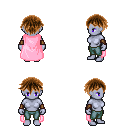
a pixel art fantasy rpg character, female body template, dark elf, purple skin, pink cape, teal pants, brown short bangs hairstyle, leather bracers, four views (front, back, left, right), 2x2 character sprite sheet, small pixel art, hard edges, no anti-aliasing